Field crop: tomato
Growth stage: 2
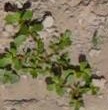
Species: portulaca